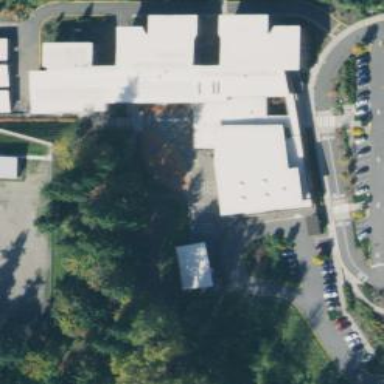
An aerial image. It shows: School.